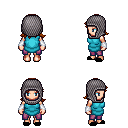
a pixel art fantasy rpg character, female body template, human, light skin, teal tunic, magenta pants, brunette loose hair, chain hood, white cloth bracers, black slippers, four views (front, back, left, right), 2x2 character sprite sheet, small pixel art, hard edges, no anti-aliasing